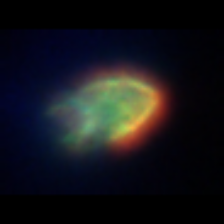
Taxon: Ciliates
Group: Other